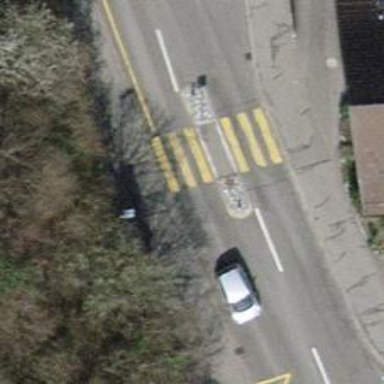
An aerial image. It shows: Marked pedestrian crossing with zebra designation and central island.